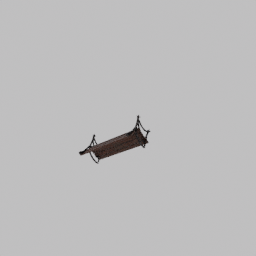
Label: furniture